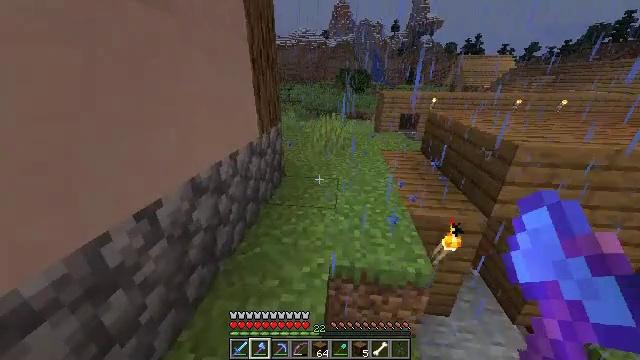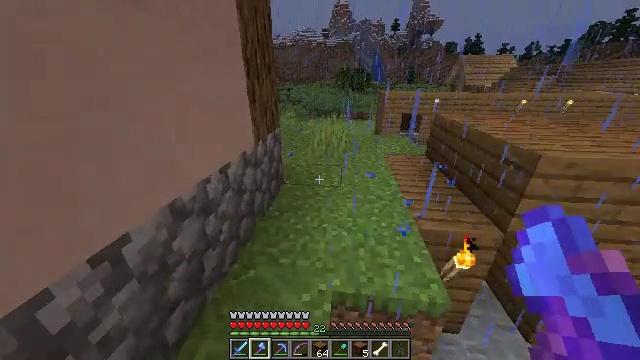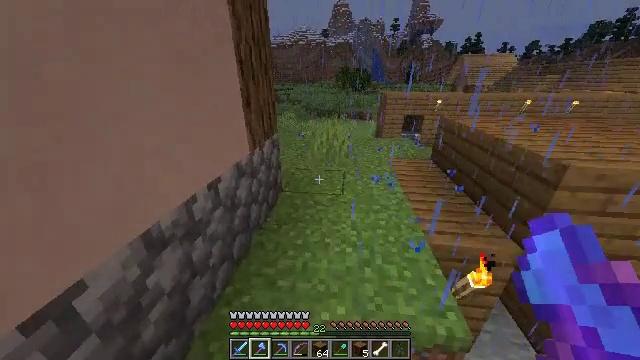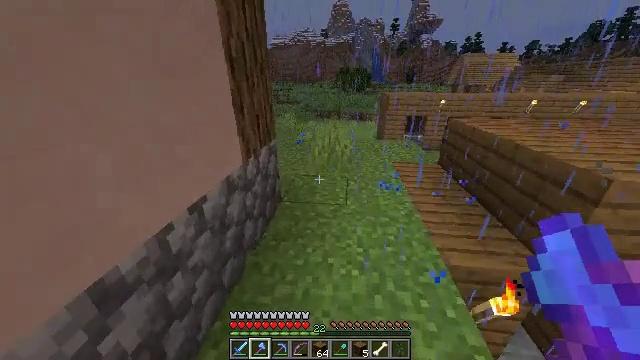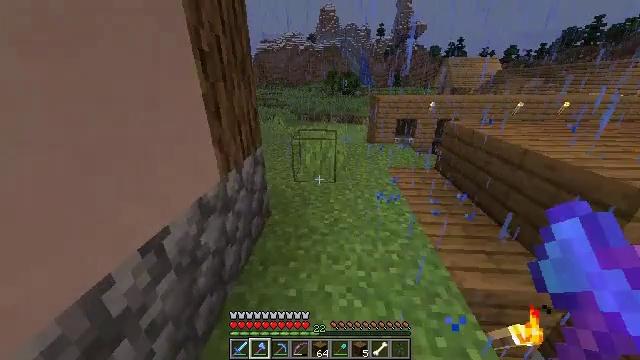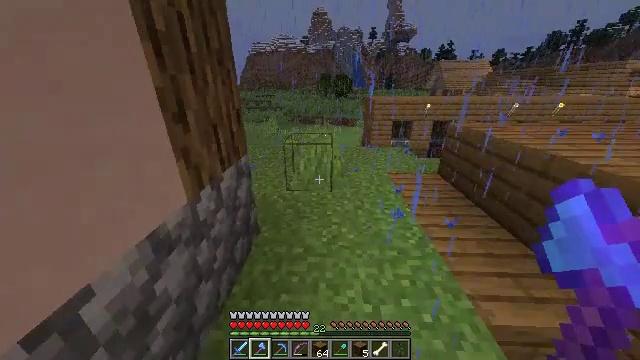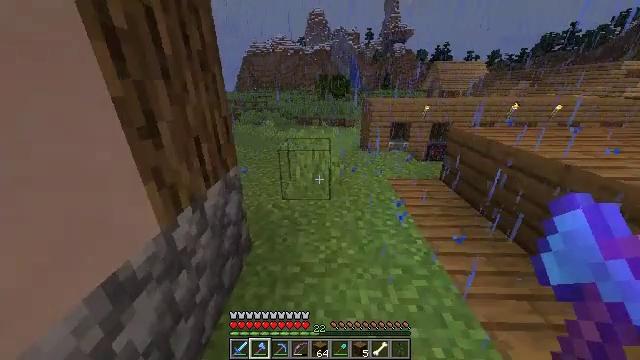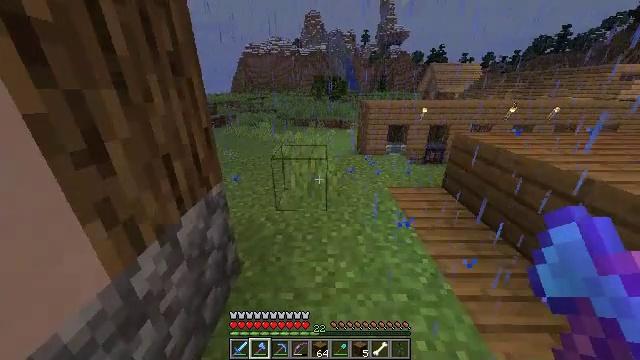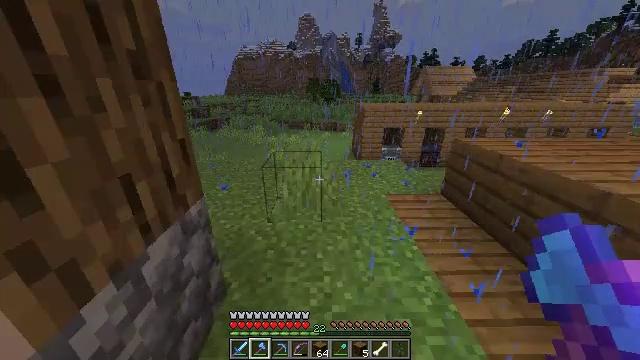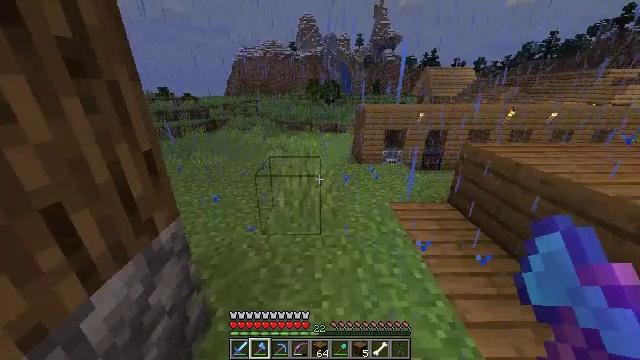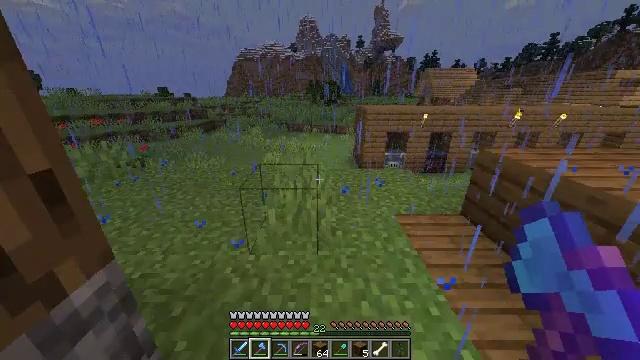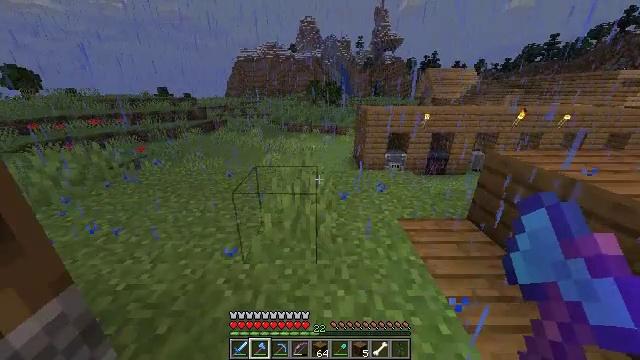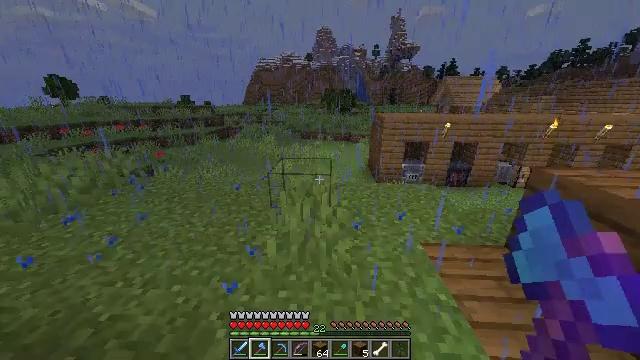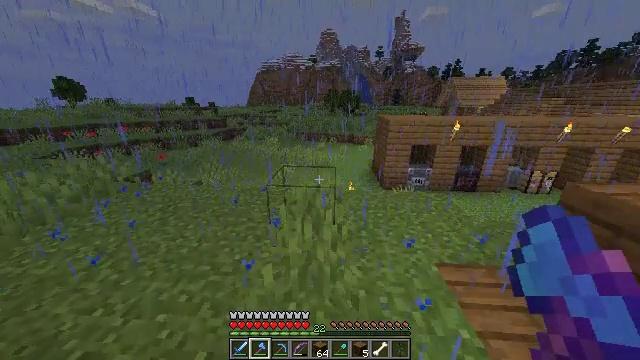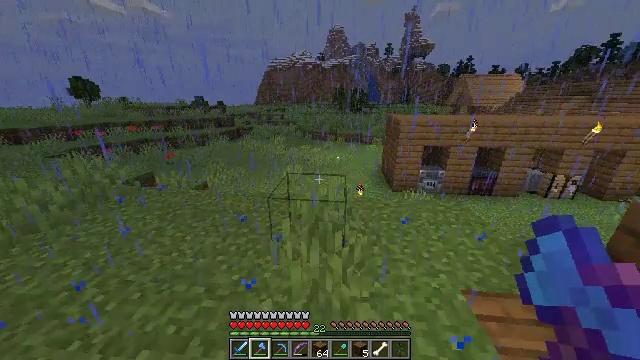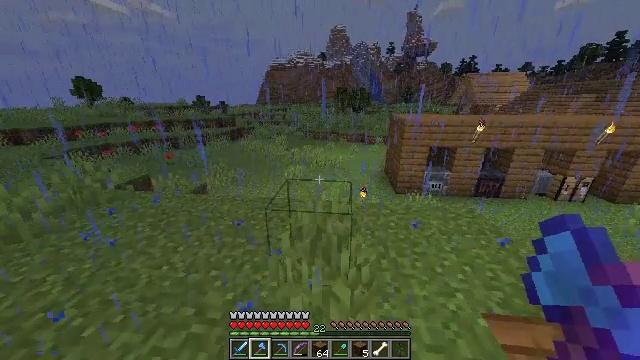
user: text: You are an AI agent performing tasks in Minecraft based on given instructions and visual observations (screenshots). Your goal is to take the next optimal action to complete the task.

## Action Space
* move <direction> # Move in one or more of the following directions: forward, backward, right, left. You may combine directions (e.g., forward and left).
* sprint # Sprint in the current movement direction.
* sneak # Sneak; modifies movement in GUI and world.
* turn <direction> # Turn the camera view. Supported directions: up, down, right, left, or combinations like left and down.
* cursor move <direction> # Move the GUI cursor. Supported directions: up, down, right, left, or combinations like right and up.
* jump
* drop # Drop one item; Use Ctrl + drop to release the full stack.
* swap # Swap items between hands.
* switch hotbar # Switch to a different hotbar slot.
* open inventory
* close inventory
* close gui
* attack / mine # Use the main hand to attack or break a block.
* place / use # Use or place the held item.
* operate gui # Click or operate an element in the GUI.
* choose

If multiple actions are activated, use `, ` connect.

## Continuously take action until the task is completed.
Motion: motion action
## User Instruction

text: Mine the mushroom stem in the forest.
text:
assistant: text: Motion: move forward, sprint
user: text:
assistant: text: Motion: move forward, sprint
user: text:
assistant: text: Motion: move forward, sprint
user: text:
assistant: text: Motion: move forward, sprint, turn right
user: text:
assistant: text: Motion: move forward, sprint, turn right
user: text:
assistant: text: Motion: move forward, sprint
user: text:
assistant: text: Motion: move forward, sprint
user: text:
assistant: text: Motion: move forward, sprint, turn right
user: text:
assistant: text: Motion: move forward, sprint
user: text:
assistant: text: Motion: move forward, sprint
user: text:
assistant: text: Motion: move forward, sprint
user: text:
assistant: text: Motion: move forward, sprint, turn left and up
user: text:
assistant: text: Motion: move forward, sprint
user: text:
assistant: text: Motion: move forward, sprint, turn left
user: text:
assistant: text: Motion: move forward, sprint
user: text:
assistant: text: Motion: move forward, sprint, turn left and down
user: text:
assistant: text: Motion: move forward, sprint, turn left and down
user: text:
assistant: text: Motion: move forward, sprint, turn down
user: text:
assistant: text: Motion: move forward, sprint, jump
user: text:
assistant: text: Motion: move forward, sprint, jump
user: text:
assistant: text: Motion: move forward, sprint, jump
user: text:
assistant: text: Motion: move forward, sprint, jump
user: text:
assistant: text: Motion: move forward, sprint, jump
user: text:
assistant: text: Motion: move forward, sprint, turn right, jump
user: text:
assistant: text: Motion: move forward, sprint, turn right, jump
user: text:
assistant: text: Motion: move forward, sprint, turn right, jump
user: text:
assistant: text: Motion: move forward, sprint, jump
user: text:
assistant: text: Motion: move forward, sprint, jump
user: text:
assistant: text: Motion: move forward, sprint, jump
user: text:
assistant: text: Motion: move forward, sprint, jump